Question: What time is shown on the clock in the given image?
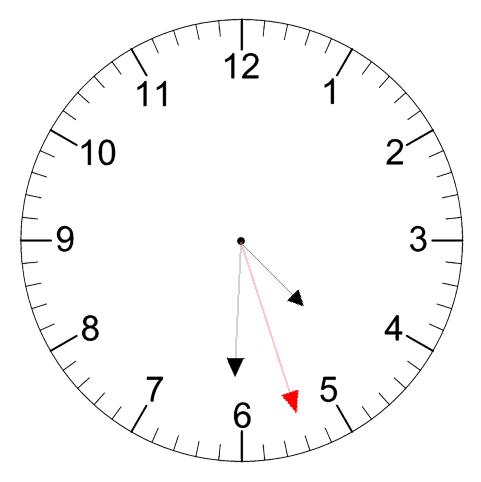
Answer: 04:30:27